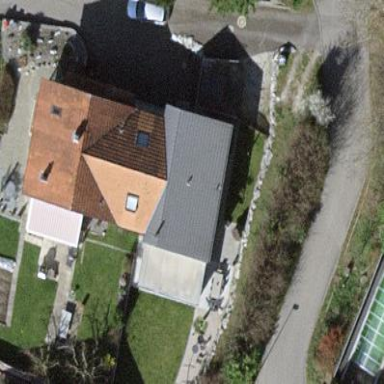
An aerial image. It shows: Detached building.